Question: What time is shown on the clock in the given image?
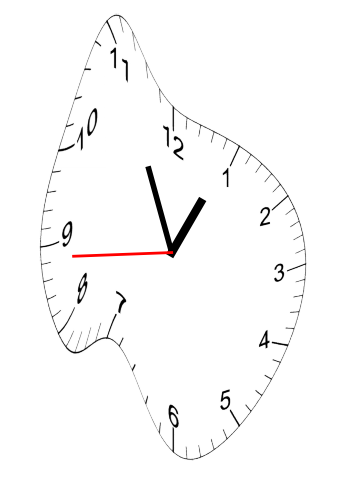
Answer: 12:55:44